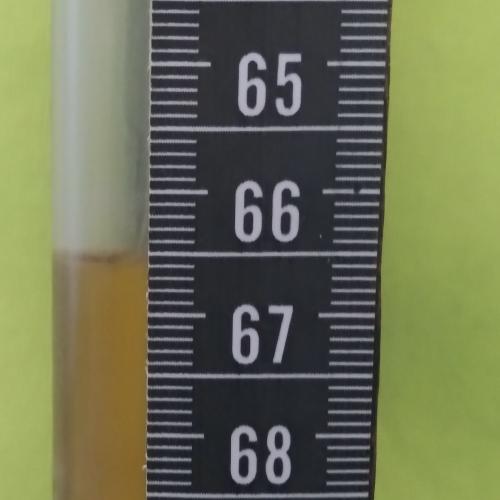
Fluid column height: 66.5 cm